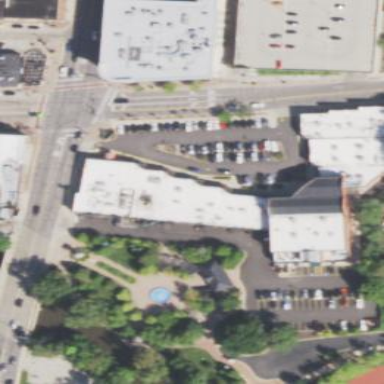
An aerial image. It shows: Retail area.